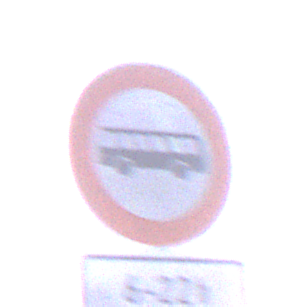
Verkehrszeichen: VerbotKraftomnibusse
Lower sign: ZeitangabenMitBeschraenkungAufWochentage4
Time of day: SunriseSunset
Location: Outdoor (Nature)
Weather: Clear
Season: NotSpecified
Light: Natural